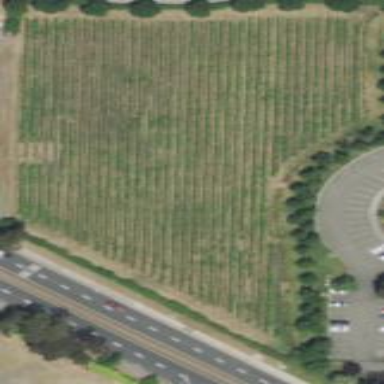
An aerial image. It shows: Vineyard where grapes are grown.